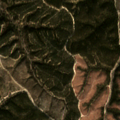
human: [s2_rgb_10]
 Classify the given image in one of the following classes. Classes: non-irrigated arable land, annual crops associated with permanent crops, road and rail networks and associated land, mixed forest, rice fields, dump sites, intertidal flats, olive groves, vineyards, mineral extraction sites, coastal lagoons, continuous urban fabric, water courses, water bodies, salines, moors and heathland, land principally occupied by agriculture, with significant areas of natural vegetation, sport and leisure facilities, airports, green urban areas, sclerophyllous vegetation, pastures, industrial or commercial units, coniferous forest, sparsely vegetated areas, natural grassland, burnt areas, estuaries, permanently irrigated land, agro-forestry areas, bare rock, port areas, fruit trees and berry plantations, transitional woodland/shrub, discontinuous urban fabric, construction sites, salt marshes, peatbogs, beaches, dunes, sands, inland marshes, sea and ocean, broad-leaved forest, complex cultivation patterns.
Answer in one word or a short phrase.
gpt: broad-leaved forest, transitional woodland/shrub